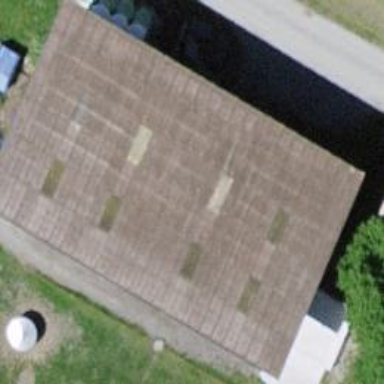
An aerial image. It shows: Farm auxiliary building.